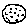
Label: moon